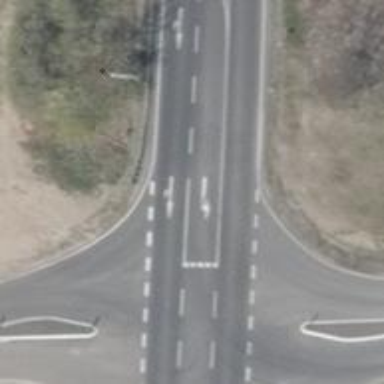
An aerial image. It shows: Primary road with asphalt surface.